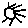
Label: sun